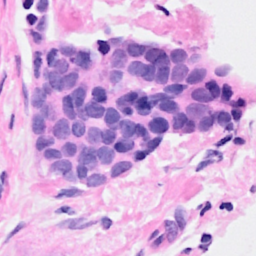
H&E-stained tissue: Breast